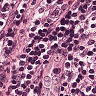
Metastatic tissue present: no